Interaction volume radius: 5 \u00c5
Interaction volume height: 25 \u00c5
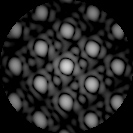
Disorder parameter: 0.07459